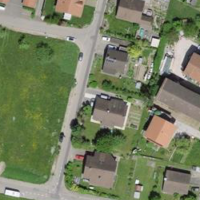
EUNIS habitat code: 54
Species observed at this site:
Crocus tommasinianus